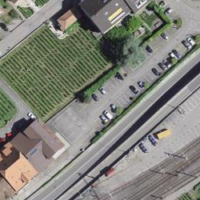
EUNIS habitat code: 54
Species observed at this site:
Salvia pratensis
Leucanthemum vulgare
Cymbalaria muralis